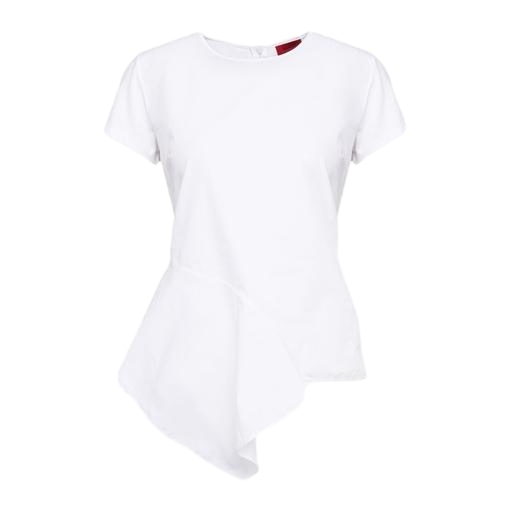
white lauren asymmetric peplum top, white asymmetrical-hem top, white peplum-hem top, white background